Question: Some issue with PHP JSON and Swift JSON. Please help me to figure out what is up with the extra spaces,
and other stuff. Why is the output not a clean continuous string. I don't need to pretty print or anything.
PHP:
'''
$sql = "SELECT * FROM entries";
$stmt = $db->prepare($sql);
$stmt->execute();
$entries = $stmt->fetchAll(PDO::FETCH_OBJ);
$db = null;
echo '{"root":'.json_encode($entries).'}';
'''
Swift:
'''
var request : NSMutableURLRequest = NSMutableURLRequest()
request.URL = NSURL(string: url)
request.HTTPMethod = "GET"
NSURLConnection.sendAsynchronousRequest(request, queue: NSOperationQueue(), completionHandler:{ (response:NSURLResponse!, data: NSData!, error: NSError!) -> Void in
var error: NSError?
let jsonResult = NSJSONSerialization.JSONObjectWithData(data, options:NSJSONReadingOptions.AllowFragments, error: &error) as? NSDictionary
if (jsonResult != nil) {
println(jsonResult?.description )
} else {
println(jsonResult?.description)
}
'''
Console Output:
'''
Optional("{
root = (
{
id = 1;
text = "Test Entry";
},
{
id = 2;
text = "Test Entry 2";
}
);
}")
'''
Database:

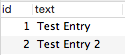
Answer: Either do this:
'''
println(jsonResult!.description)
'''
Or this:
'''
println(NSString(data:data, encoding:NSUTF8StringEncoding))
'''